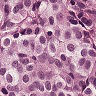
Metastatic tissue present: yes